Platform: macOS
Application: Arc Browser
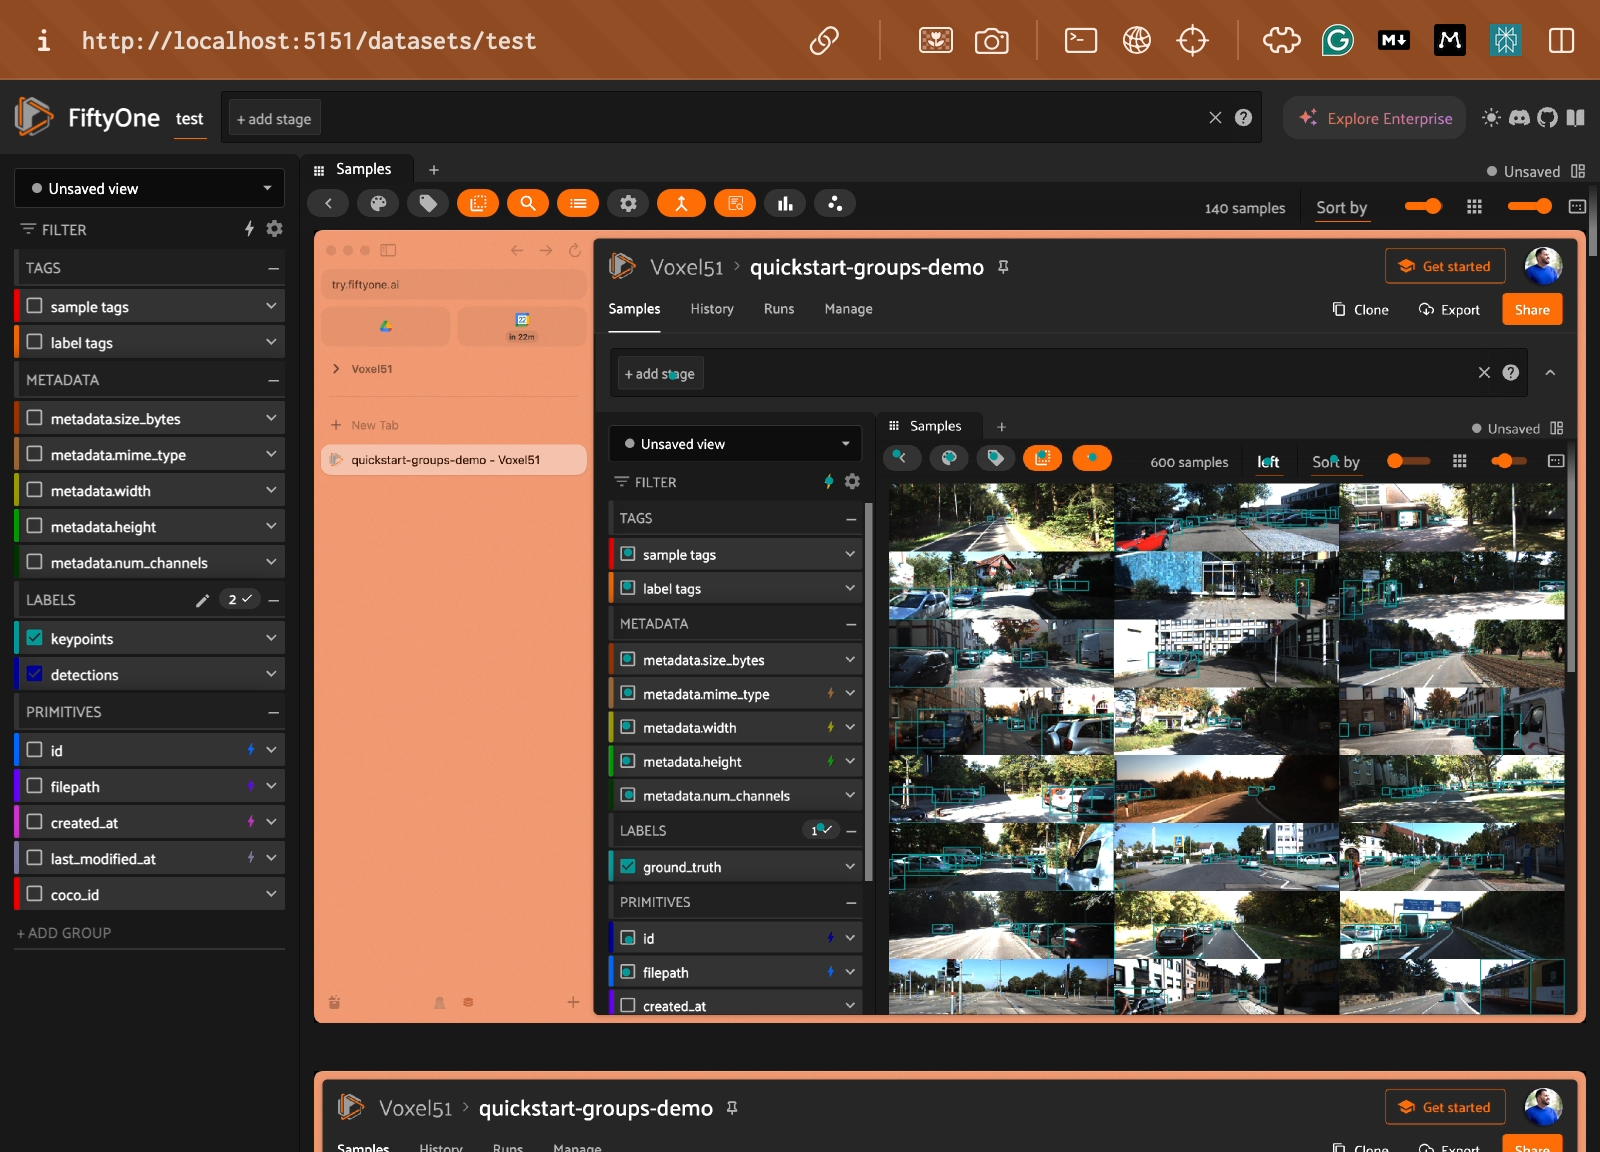
task_description: Open the operators browser menu
action_type: click
element_info: Icon
steps_since_start: 1